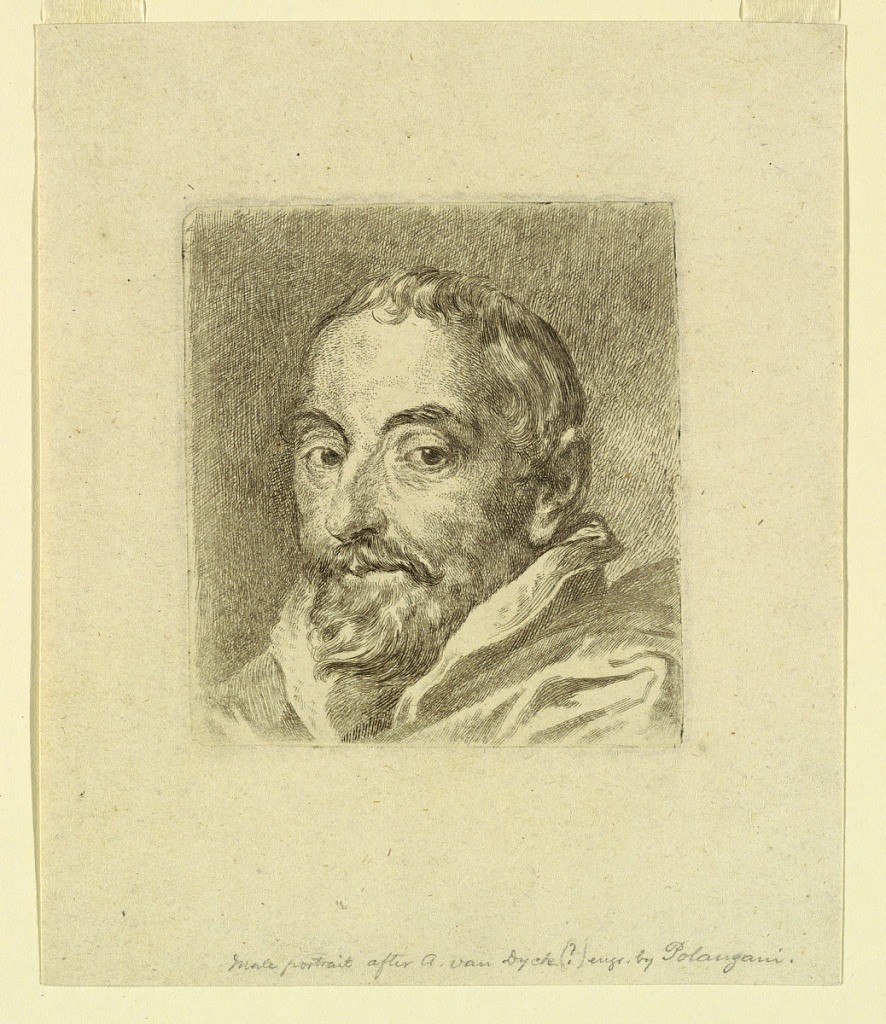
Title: Portrait of Antonius Triest, Bishop of Ghent
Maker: Francesco (Felice) Polanzani, Italian, 1700 – after 1783
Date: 1748
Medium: Engraving on paper
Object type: Print
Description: Instead of the half-length portrait by van Dyck, Polanzani has engraved only the head, which is in reverse from the engraving by Van Dyck. The sitter's face is in three-quarter view towards left. Draperies around the neck.